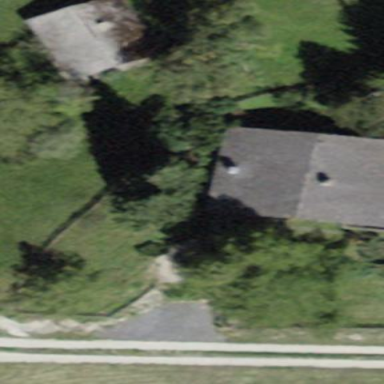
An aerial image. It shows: Detached building.